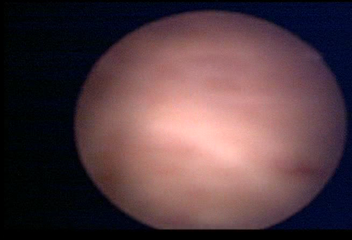
Modality: WLC
Class: Normal mucosa
Bladder cancer association: No